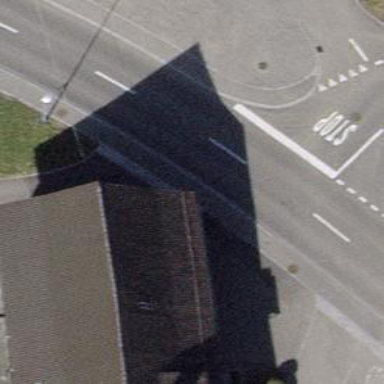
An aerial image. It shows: Unmarked crossing on the road.